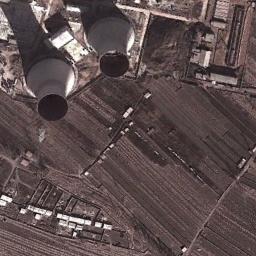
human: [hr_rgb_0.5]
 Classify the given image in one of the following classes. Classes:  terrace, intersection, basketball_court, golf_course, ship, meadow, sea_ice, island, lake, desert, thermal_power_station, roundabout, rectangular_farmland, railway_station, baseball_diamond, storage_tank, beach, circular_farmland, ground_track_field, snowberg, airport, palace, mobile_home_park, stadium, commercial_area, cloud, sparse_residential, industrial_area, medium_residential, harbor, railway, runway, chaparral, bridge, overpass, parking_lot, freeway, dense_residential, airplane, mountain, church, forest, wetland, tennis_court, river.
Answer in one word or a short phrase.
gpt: thermal_power_station